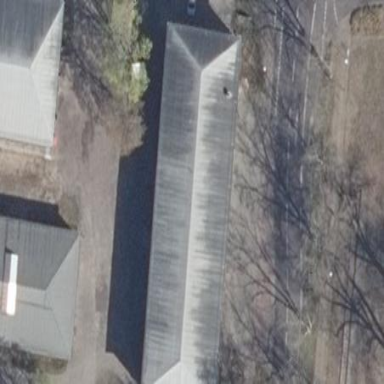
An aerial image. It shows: Building with hipped roof made of tar paper.